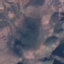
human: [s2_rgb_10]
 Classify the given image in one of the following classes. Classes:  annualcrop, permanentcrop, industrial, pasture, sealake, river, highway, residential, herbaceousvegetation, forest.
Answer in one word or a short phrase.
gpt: HerbaceousVegetation